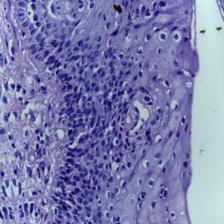
Diagnosis: OSCC